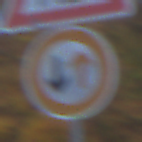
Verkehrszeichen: VorrangDesGegenverkehrs
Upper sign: Arbeitsstelle
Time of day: SunriseSunset
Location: Outdoor (Nature)
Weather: PartlyCloudy
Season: Autumn
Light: Natural